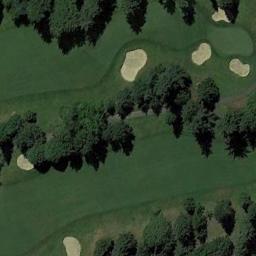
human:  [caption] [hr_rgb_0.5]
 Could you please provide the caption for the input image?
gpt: There are a few bunkers and a few paths on the large green lawn on the golf course and many trees .

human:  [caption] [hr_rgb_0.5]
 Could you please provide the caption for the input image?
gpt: There are about 5 or 6 golf bunkers here .

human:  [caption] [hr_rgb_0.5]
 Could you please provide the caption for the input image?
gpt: The golf course has a putting green, Two fairways, Barrier trees and sandpits and some barrier trees are on both sides of the fairways .

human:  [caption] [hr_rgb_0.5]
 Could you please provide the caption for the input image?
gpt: There are many trees near the golf course .

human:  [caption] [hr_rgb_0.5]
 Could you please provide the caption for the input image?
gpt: There are some bunkers and trees on the golf course .